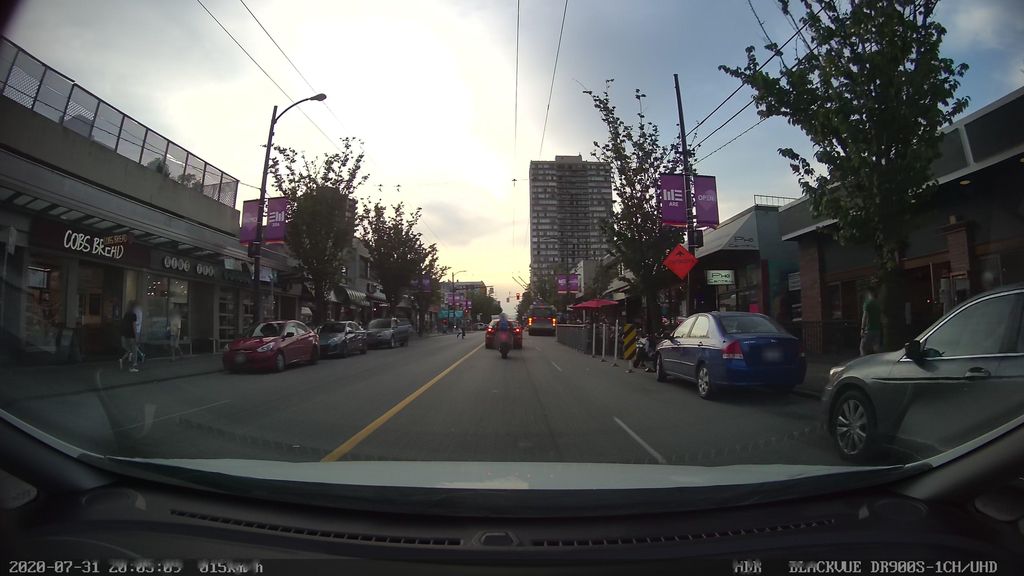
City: vancouver